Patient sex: F
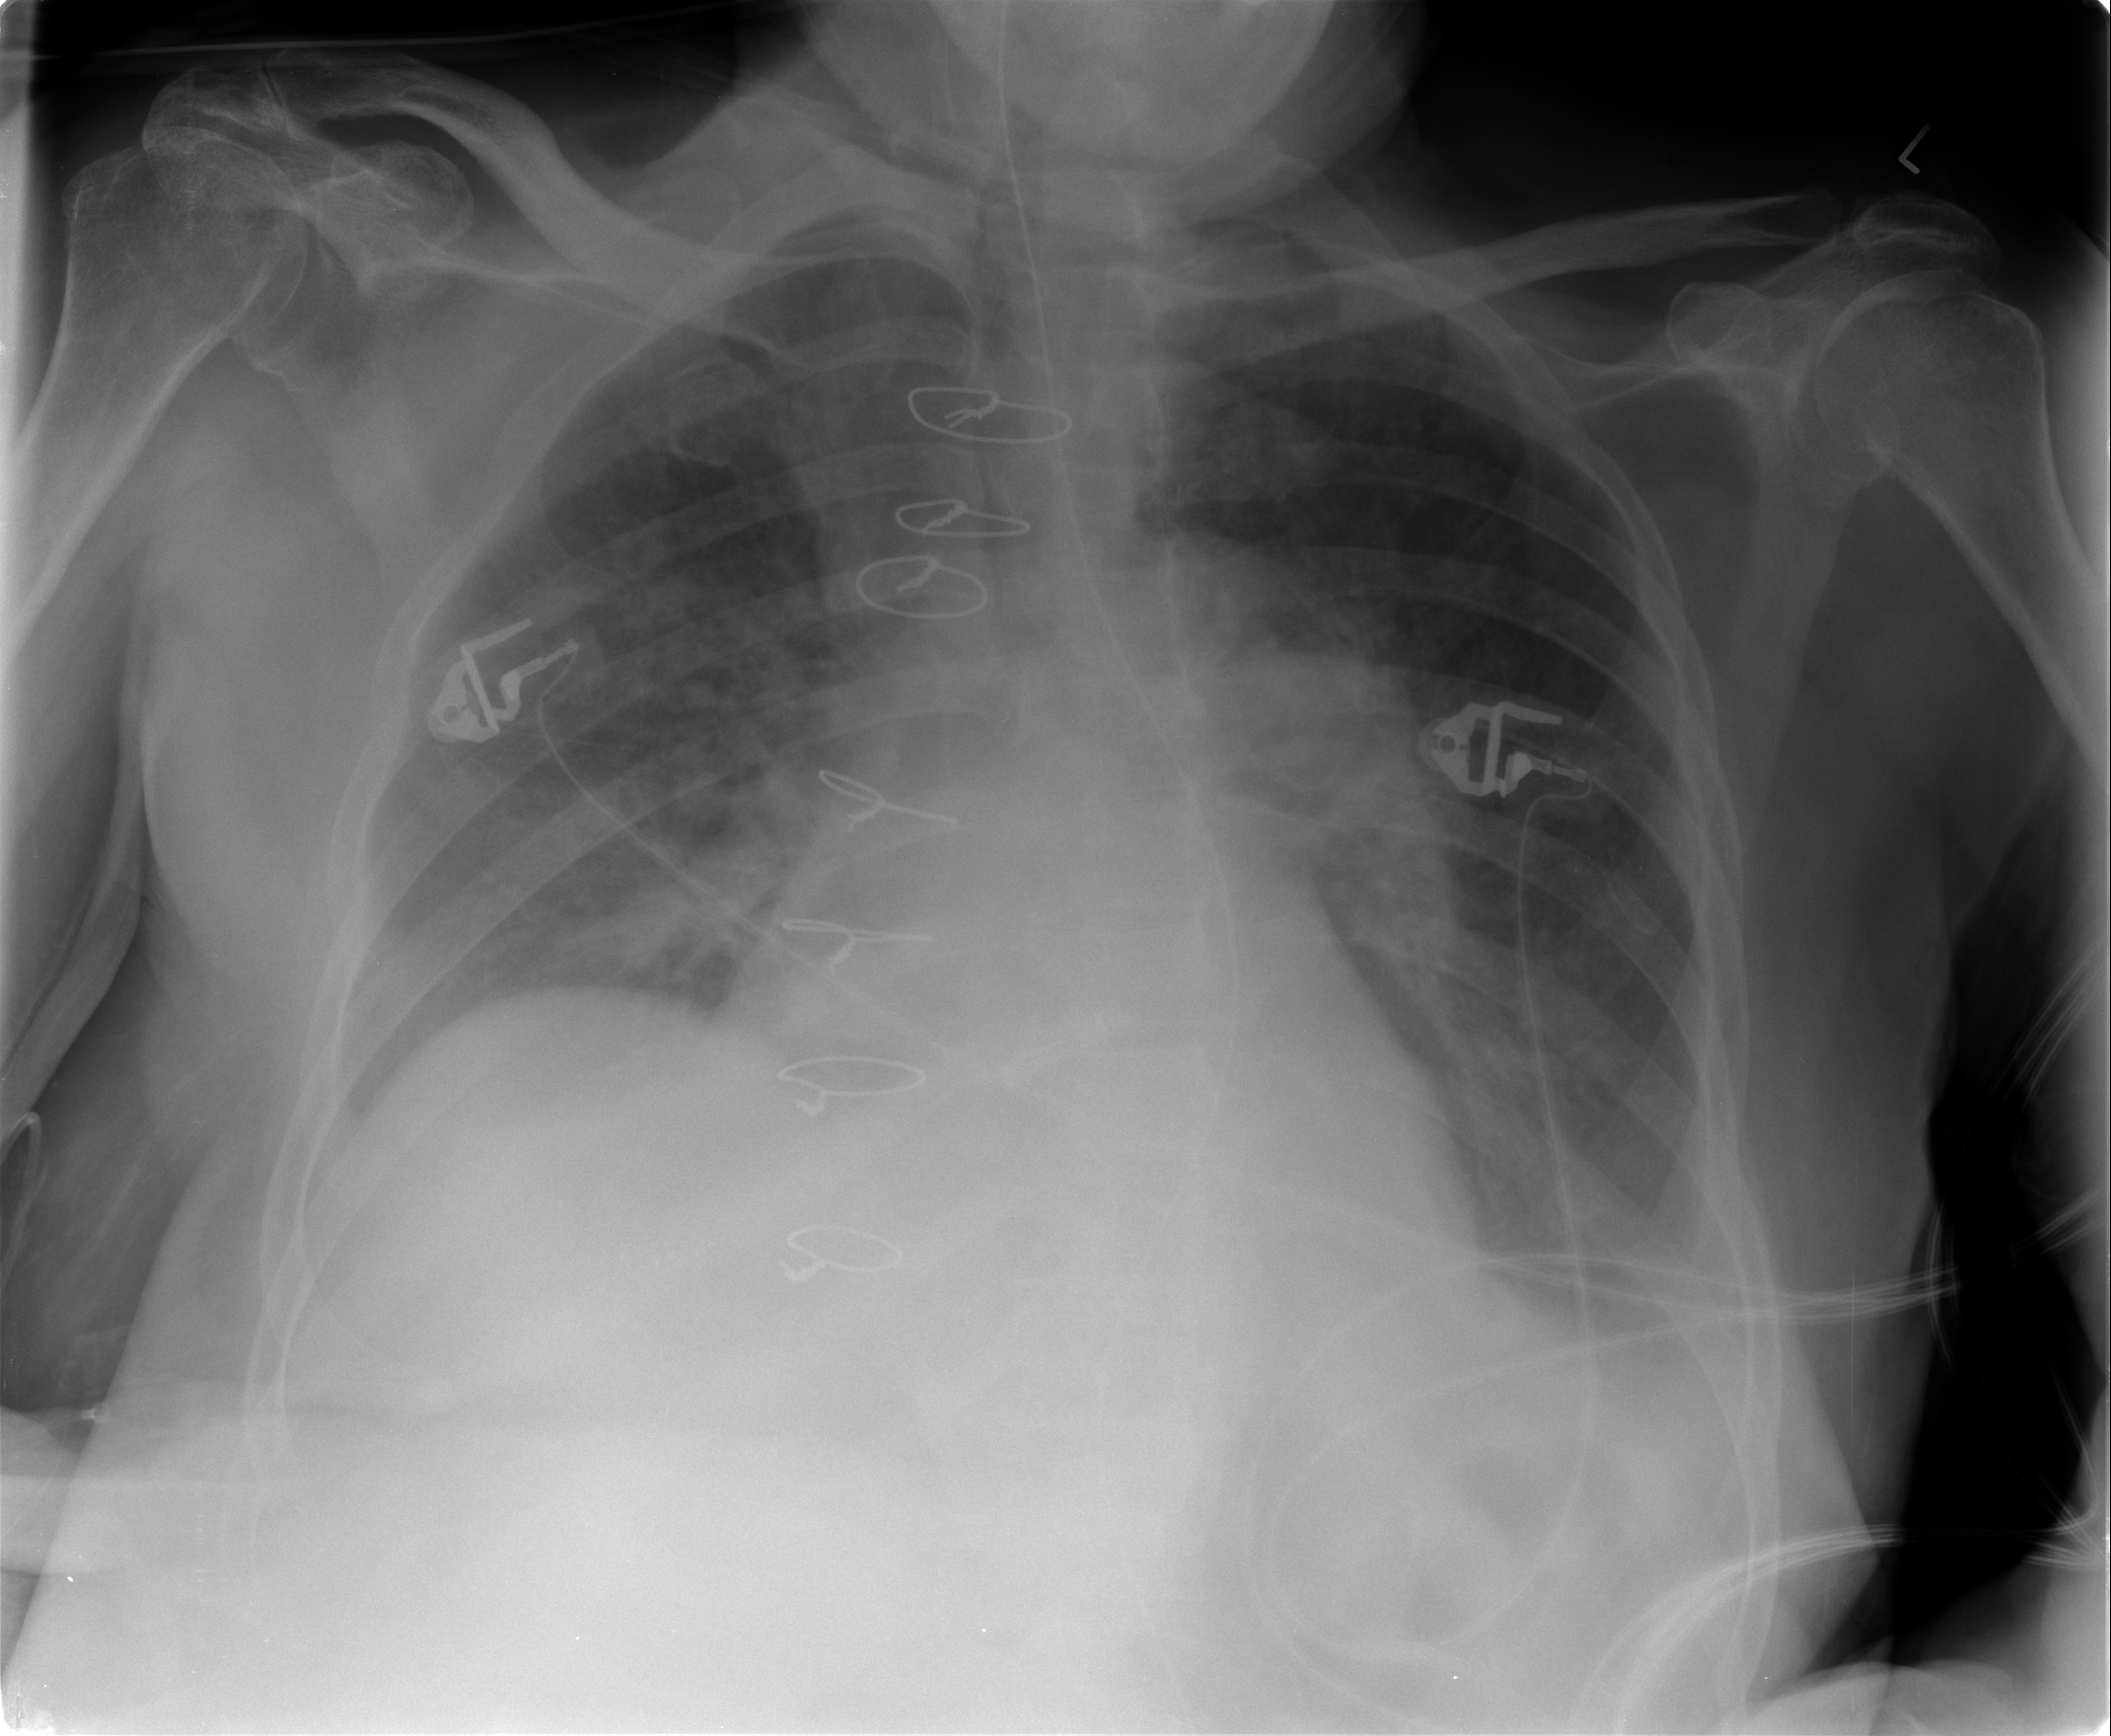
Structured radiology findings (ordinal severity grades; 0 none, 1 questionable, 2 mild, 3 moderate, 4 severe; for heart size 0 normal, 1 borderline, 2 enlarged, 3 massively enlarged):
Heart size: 0
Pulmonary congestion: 2
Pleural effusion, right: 1
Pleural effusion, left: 2
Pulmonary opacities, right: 1
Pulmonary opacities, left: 0
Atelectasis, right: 2
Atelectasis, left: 2